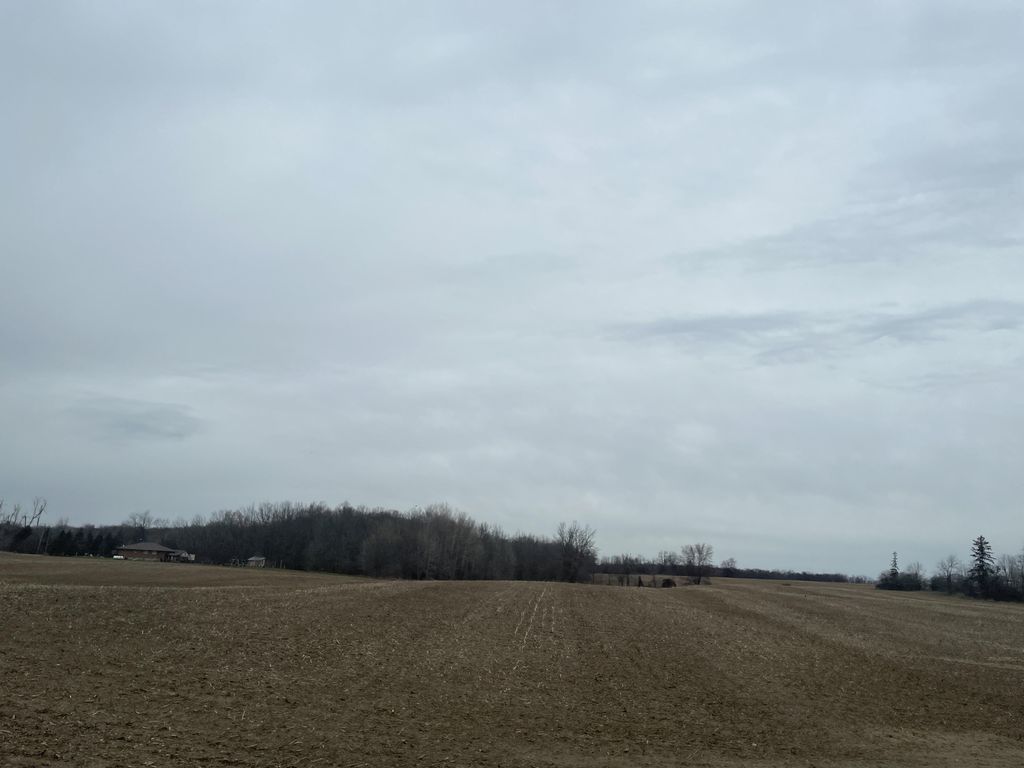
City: kitchener-waterloo